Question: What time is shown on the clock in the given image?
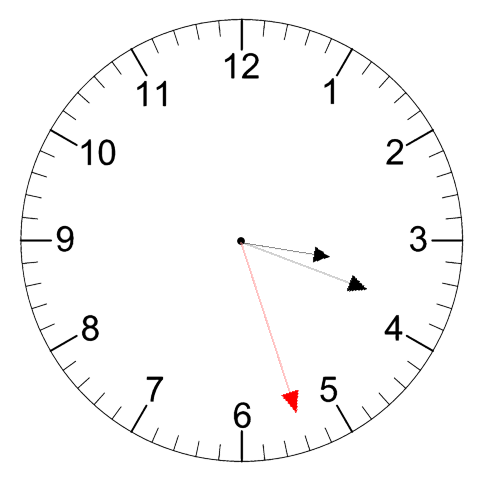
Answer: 03:18:27